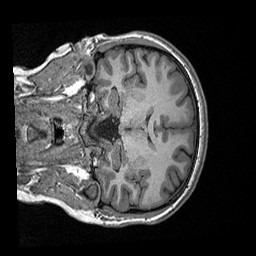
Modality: T1w
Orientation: coronal
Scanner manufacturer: ge
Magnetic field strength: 3 T
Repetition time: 2.349 s
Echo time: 0.002968 s